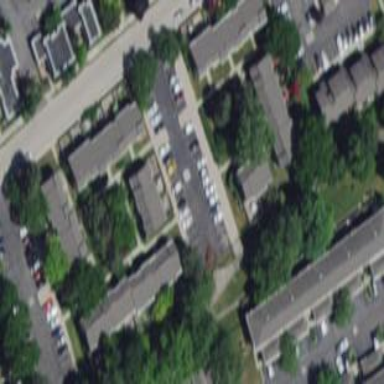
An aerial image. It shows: Parking area with surface.